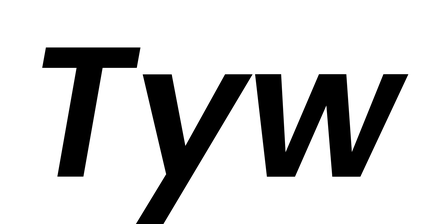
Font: Poppins-SemiBoldItalic